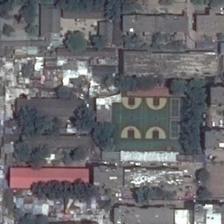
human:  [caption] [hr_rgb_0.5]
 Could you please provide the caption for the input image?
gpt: two basketball fields are surround by many green trees and buildings .

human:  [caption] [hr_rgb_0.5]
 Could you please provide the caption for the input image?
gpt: two paralled basketball fields and a small forest beside .

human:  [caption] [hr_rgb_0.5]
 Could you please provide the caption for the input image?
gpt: a field is composed of two basketball courts and surrounded by dense woods .

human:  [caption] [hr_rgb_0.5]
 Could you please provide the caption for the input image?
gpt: many buildings and green plants are around two basketball fields and a red building .

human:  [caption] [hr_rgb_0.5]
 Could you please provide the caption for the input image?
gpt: two basketball fields are surrounded by many green trees and houses .